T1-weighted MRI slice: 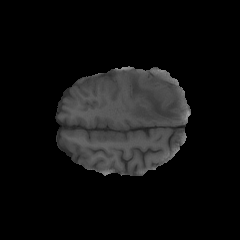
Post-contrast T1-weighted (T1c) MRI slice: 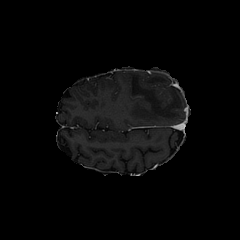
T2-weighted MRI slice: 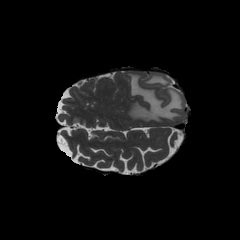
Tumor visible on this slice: yes